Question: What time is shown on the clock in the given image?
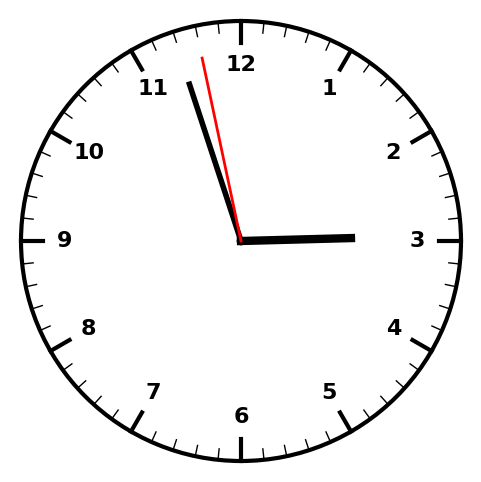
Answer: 02:56:58